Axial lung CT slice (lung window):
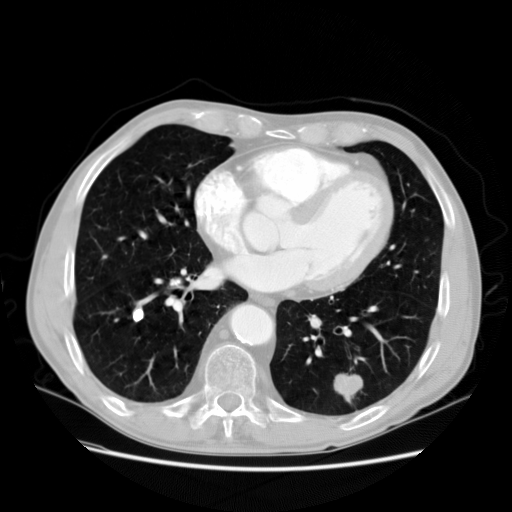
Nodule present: yes
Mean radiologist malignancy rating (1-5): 4